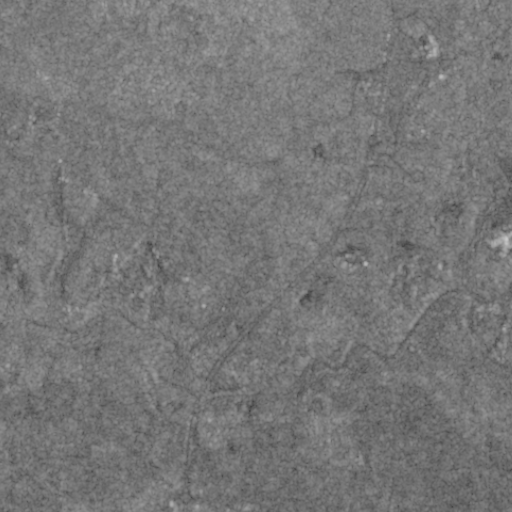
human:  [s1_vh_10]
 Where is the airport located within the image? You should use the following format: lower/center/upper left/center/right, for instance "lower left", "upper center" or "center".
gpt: The airport is located in the upper left of the image.
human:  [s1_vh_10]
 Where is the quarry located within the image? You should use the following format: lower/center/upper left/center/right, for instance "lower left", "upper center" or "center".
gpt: There is no quarry in the image.

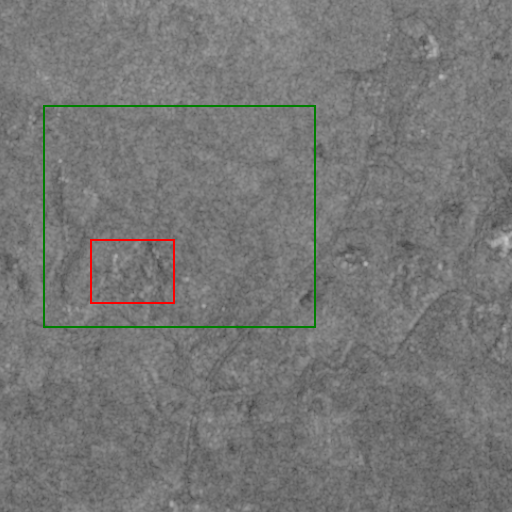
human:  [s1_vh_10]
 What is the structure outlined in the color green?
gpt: The structure outlined in green is a crop field.
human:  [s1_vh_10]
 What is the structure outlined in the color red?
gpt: The structure outlined in red is a quarry.
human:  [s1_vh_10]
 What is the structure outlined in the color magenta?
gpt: There is no magenta outline.